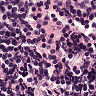
Metastatic tissue present: no